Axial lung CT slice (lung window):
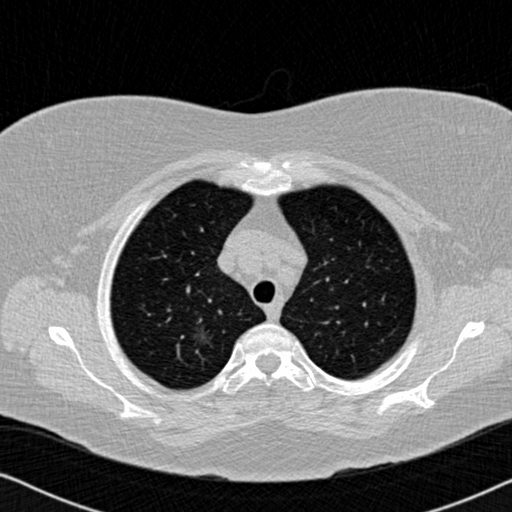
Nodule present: yes
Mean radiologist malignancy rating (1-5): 3